Question: Having a simple Navigation Controller in place (starting the Navigation Based Application project) I created a new View with a XIB file.
on my 'HomeViewController' (Home screen with all options as 'UIButton''s I have:
'''
@implementation HomeViewController
-(IBAction) optionChoosed:(UIButton *)button
{
NSString *msg = [NSString stringWithFormat:@"Button: %d", button.tag];
UIAlertView *alert=[[UIAlertView alloc] initWithTitle:@"Hi" message:msg delegate:nil cancelButtonTitle:@"Go away" otherButtonTitles:nil];
switch (button.tag) {
case 13:
// Simple Search
[self loadSimpleSearch]; break;
default:
[alert show];
break;
}
[alert release];
}
-(void)loadSimpleSearch
{
SimpleSearchViewController *controller =
[[SimpleSearchViewController alloc] initWithNibName:@"SimpleSearchViewController" bundle:nil];
[self.navigationController pushViewController:controller animated:YES];
[controller release];
}
'''
witch works great!
it Pushes the View into the front of the stack!
Now, because in my 2nd view 'SimpleSearchViewController' I have 'self.title = @"myTitle";' I get the Title in the NavigationBar as well the back button (as I have the same setting on the 'HomeViewController')
I thought that the NavigationViewController would handle the pop of the current view, but it does not.
> , to pop the 'SimpleSearchViewController'? '[self.navigationController popViewControllerAnimated:YES];'
as the view continues there, and 'ViewDidUnload' is never called.
My idea was that this should be handle in the first ViewController, the 'HomeViewController' but I have no idea what is the method I should hook to, and I read the documentation and I can't figure it out :-/
Any help is greatly appreciated, .
'HomeViewController'
<URL>
'SimpleSearchViewController'
<URL>
'SimpleSearchViewController' after pressing the button
<URL>
---
To add the image from a comment that asks if HomeViewController as the root controller for the NavigationViewController

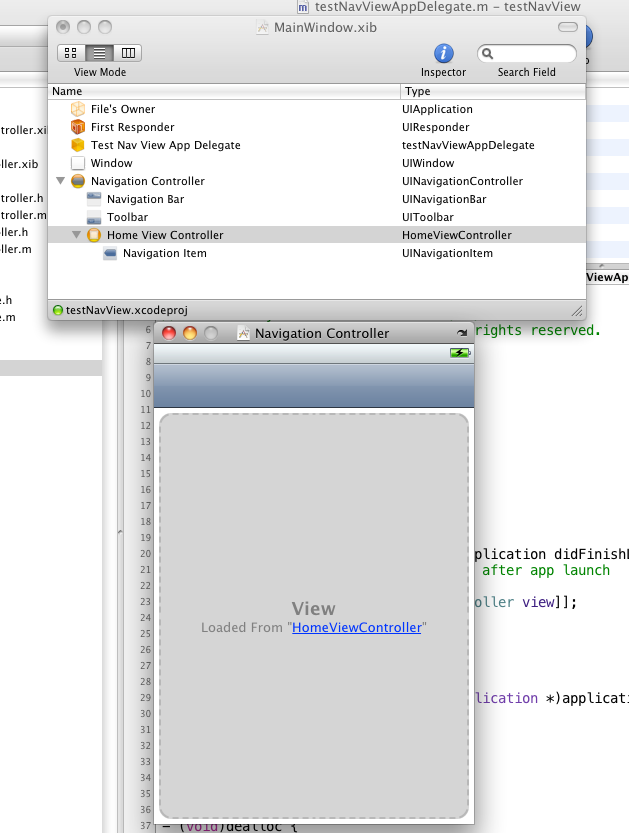
Answer: Not sure if this helps but when implementing navigationItem in code, if you don't call the super the popping functionality will not be present
'''
-(UINavigationItem*) navigationItem
{
UINavigationItem* item = [super navigationItem];
item.title = @"search";
return item;
}
'''